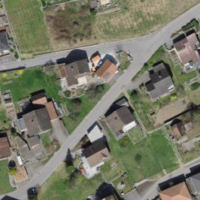
EUNIS habitat code: 54
Species observed at this site:
Vulpes vulpes